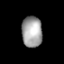
Tissue: lung
Cell type: Myeloid cells
Senescence score: 0.6274
Nuclear area (px): 614
Mean DAPI intensity: 163.43